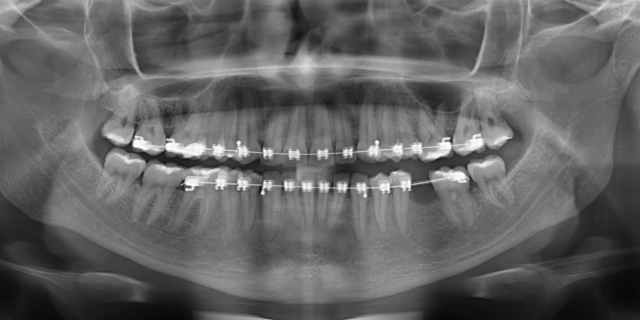
adult